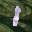
Label: 1